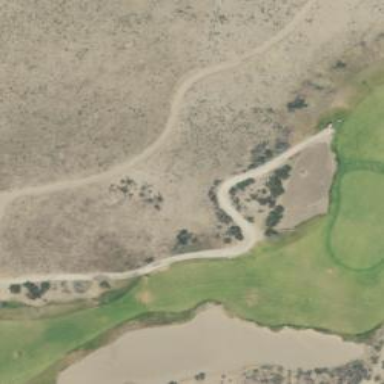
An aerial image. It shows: Service road designated as golf cart path.